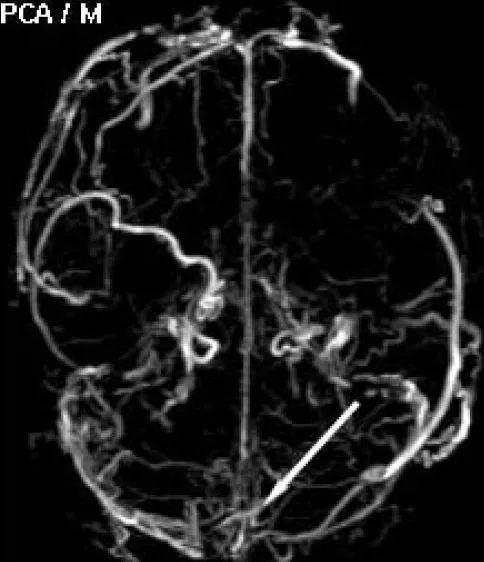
Axial MIP of 3D-PC MRV showing chronic thrombosis of superior sagittal and transverse sinuses (arrows).
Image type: radiology (mri)